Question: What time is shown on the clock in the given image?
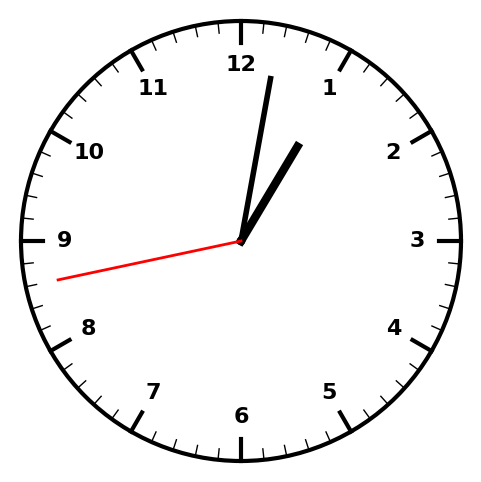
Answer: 01:01:43